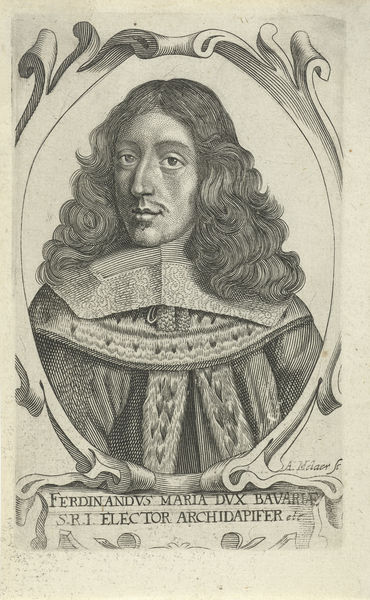
Titel: Portret van Ferdinand Maria van Beieren
Künstler: Adriaen Millaert
Standort: Amsterdam
Institution: Rijksmuseum
Schlagwörter: gravure, eau forte, molière, ferdinand, pointe sèche